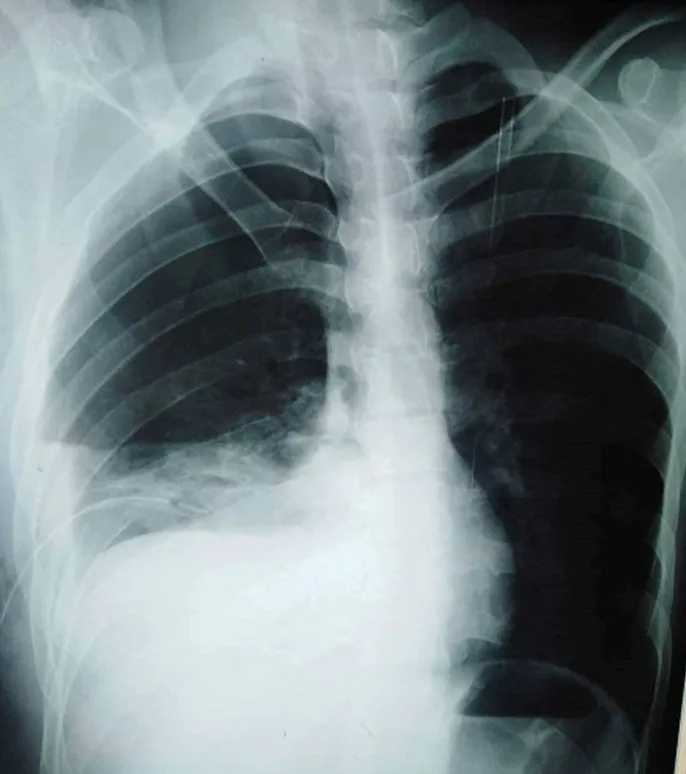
control chest X-ray showing recurrence and increasing of the right pleural effusion and chest drainage in place.
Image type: radiology (x_ray)